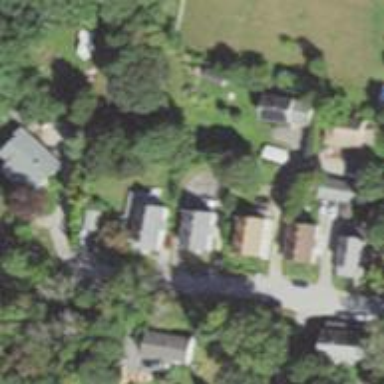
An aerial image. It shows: Residential driveway used as service road.